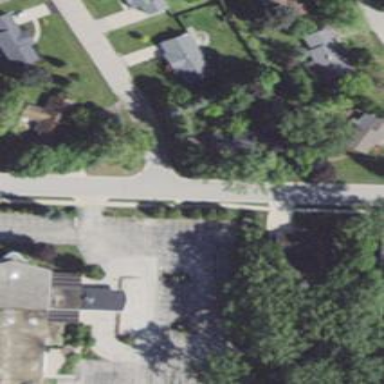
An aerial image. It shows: Footway along the road.